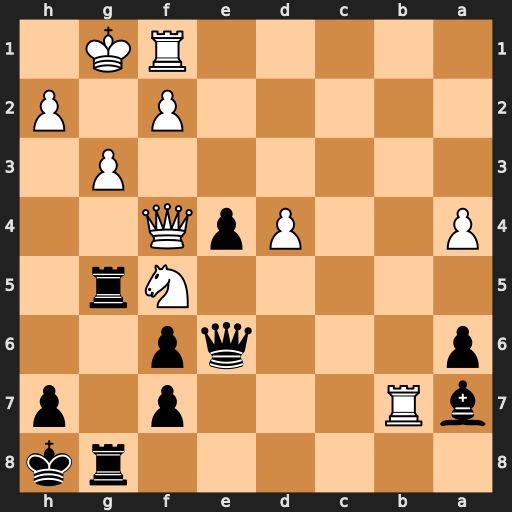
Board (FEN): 6rk/bR3p1p/p3qp2/5Nr1/P2PpQ2/6P1/5P1P/5RK1
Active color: b
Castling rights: -
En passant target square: -
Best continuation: Rxf5